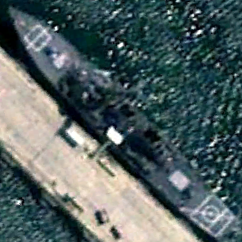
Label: destroyer